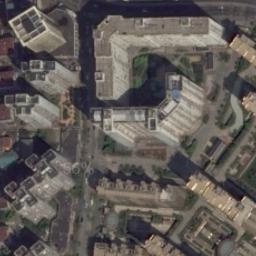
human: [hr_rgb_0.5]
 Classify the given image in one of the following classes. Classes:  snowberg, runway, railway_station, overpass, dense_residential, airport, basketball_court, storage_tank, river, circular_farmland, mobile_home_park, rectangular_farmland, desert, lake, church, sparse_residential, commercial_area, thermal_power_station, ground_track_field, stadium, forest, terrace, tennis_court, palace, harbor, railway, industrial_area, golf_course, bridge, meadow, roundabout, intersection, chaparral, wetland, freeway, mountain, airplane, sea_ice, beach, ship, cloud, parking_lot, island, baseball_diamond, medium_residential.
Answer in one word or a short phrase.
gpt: commercial_area